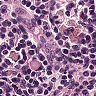
Metastatic tissue present: no